Question: I have a page for an administrator where I have a state for that specific page. I also want to show parts of the report state. In the redux devtools I can see I've properly loaded the reports and initialized the admin piece of state, but I can't get my selectors to access the reports piece of the state.
I've went through the official documentation, but separate file multi selectors isn't clear to me ref <URL>.
I've adjusted my state to inherit from the main state, but that was clearly wrong. I've made some other adjustments and I've been searching google all day long, but so far in vain.
## wageAdmin Part
in the component I have
'''
ngOnInit(): void {
// this works
this.store.dispatch(new fromReportActions.Load());
this.showReportCode$ = this.store.pipe(select(fromWageAdmin.getShowWageAdminCode));
// this returns undefined
this.reports$ = this.store.pipe(select(queryReports.getReports));
this.errorMessage$ = this.store.pipe(select(queryReports.getError));
this.selectedReport$ = this.store.pipe(select(queryReports.getCurrentReport));
this.displayCode$ = this.store.pipe(select(queryReports.getShowReportCode));
}
'''

in the I'm importing
'''
StoreModule.forFeature('wageAdmins', reducers),
EffectsModule.forFeature(
[ WageAdminEffects, ReportEffects ]
),
'''
in the from my admin state i have
'''
import { createFeatureSelector, createSelector, ActionReducerMap } from '@ngrx/store';
import * as fromRoot from '../../state/app.state';
import * as fromWageAdmin from './wageadmin.reducer';
import * as fromReports from '../../state/report/report.reducer';
export interface State extends fromRoot.State {
wageAdmins: fromWageAdmin.WageAdminState;
}
export const reducers : ActionReducerMap<State> = {
wageAdmins: fromWageAdmin.reducer,
reports: fromReports.reducer
}
// Selector functions
export const getWageAdminFeatureState = createFeatureSelector<fromWageAdmin.WageAdminState>('wageAdmins');
export const getShowWageAdminCode = createSelector(
getWageAdminFeatureState,
state => state.showReportCode
);
'''
in the i have
'''
import { WageAdminActionTypes, WageAdminActions } from './wageadmin.actions';
// State for this feature (WageAdmin)
export interface WageAdminState {
showWageAdminCode: boolean;
wageAdminError: string;
}
const initialWageAdminState: WageAdminState = {
showWageAdminCode: true,
wageAdminError: ''
};
export function reducer(state = initialWageAdminState, action: WageAdminActions): WageAdminState {
// etc....
'''
## Report Part
In the file in the top level of my app I have
'''
import * as fromReports from './report/report.reducer';
export interface State {
reports: fromReports.ReportState
}
export { queryReports } from './report/report.selectors';
export { fromReportActions } from './report/report.actions';
'''
in the I have
'''
import { Report } from '../../classes/report';
import { ReportActionTypes, ReportActions } from './report.actions';
// State for this feature (WageAdmin)
export interface ReportState {
showReportCode: boolean;
currentReportId: string | null;
reports: Report[];
error: string;
}
export const initialState: ReportState = {
showReportCode: true,
currentReportId: null,
reports: [],
error: ''
};
export function reducer(state = initialState, action: ReportActions): ReportState {
// etc......
'''
In the my
'''
import { Transport } from 'src/app/classes/transport';
import { Report } from 'src/app/classes/report';
import { createFeatureSelector, createSelector } from '@ngrx/store';
import * as fromReports from './report.reducer';
// Selector functions
export const getReportFeatureState = createFeatureSelector<fromReports.ReportState>('reports');
export const getReports = createSelector(
getReportFeatureState,
state => state.reports
);
'''
## Output
I expected the report state, but I'm getting console error output of
- - - -
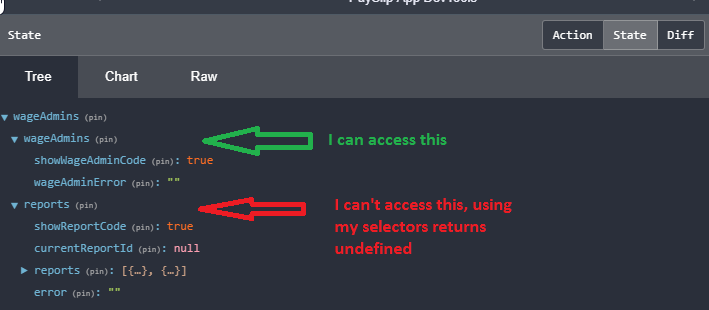
Answer: I was wrong to combine the reducers at the wageAdmin level.

I removed from in wage admin part. Then in the module part I changed the imports to
'''
StoreModule.forFeature('wageAdmins', reducer),
EffectsModule.forFeature(
[ WageAdminEffects ]
),
'''
And then in the module where I build the reports, , I import the reports store and reducer
'''
StoreModule.forFeature('reports', reducer),
EffectsModule.forFeature(
[ ReportEffects ]
),
'''
After this change my code runs as it should